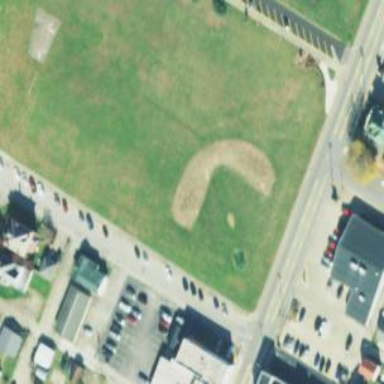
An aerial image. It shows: Baseball pitch for leisure land.